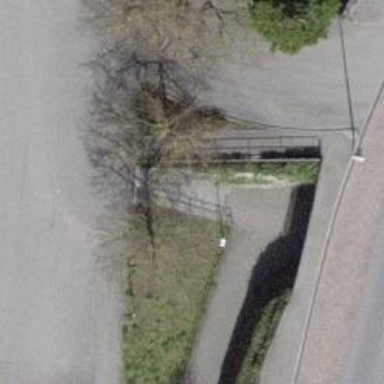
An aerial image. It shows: Paved footway.